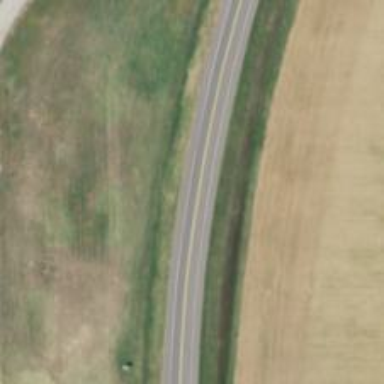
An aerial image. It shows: Primary highway.